Question: I have been on working on a task for university. It is a multi player game of sort where you have your own battleship which needs to be programmed to shoot other battleships. Once a battleship is dead it re-spawns and they can also move and have a visibility and shooting range.
The problem is that I have been trying to find the closest battleship to shoot however I am having problems with arrays.
My code is located In the your tactics go here section. The bit I am stuck on is that the variable close_shipX/Y. It is always set to 0 and never the position is a ship.
'''
// BattleshipBot.cpp : Defines the entry point for the console application.
//
#include "stdafx.h"
#include <winsock2.h>
#pragma comment(lib, "wsock32.lib")
#define STUDENT_NUMBER "<PHONE>"
#define STUDENT_FIRSTNAME "Joseph"
#define STUDENT_FAMILYNAME "Kenny"
//#define IP_ADDRESS_SERVER "127.0.0.1"
#define IP_ADDRESS_SERVER "192.168.154.1"
#define PORT_SEND 1924 // We define a port that we are going to use.
#define PORT_RECEIVE 1925 // We define a port that we are going to use.
#define MAX_BUFFER_SIZE 500
#define MAX_SHIPS 200
#define FIRING_RANGE 100
#define MOVE_LEFT -1
#define MOVE_RIGHT 1
#define MOVE_UP 1
#define MOVE_DOWN -1
#define MOVE_FAST 2
#define MOVE_SLOW 1
SOCKADDR_IN sendto_addr;
SOCKADDR_IN receive_addr;
SOCKET sock_send; // This is our socket, it is the handle to the IO address to read/write packets
SOCKET sock_recv; // This is our socket, it is the handle to the IO address to read/write packets
WSADATA data;
char InputBuffer [MAX_BUFFER_SIZE];
int myX;
int myY;
int myHealth;
int myFlag;
int number_of_ships;
int shipX[MAX_SHIPS];
int shipY[MAX_SHIPS];
int shipHealth[MAX_SHIPS];
int shipFlag[MAX_SHIPS];
bool fire = false;
int fireX;
int fireY;
bool moveShip = false;
int moveX;
int moveY;
bool setFlag = true;
int new_flag = 0;
void fire_at_ship(int X, int Y);
void move_in_direction(int left_right, int up_down);
void set_new_flag(int newFlag);
/*************************************************************/
/********* Your tactics code starts here *********************/
/*************************************************************/
int up_down = MOVE_LEFT*MOVE_SLOW;
int left_right = MOVE_UP*MOVE_FAST;
int close_shipX; //closest ship's x posistion to my ship
int close_shipY;//closest ship's y posistion to my ship
void tactics()
{
if ( myY > 900)
{
up_down = MOVE_DOWN*MOVE_FAST;
}
if (myX < 200)
{
left_right = MOVE_RIGHT*MOVE_FAST;
}
if ( myY < 100)
{
up_down = MOVE_UP*MOVE_FAST;
}
if (myX > 800)
{
left_right = MOVE_LEFT*MOVE_FAST;
}
move_in_direction(left_right, up_down);
for (int i = 0; i < MAX_SHIPS; i++) //cycles through finding closest ship.
{
if (shipX[i] + shipY[i] - myX + myY < 100)
{
close_shipX = shipX[i]; //This is the part that doesnt work.
close_shipY = shipY[i]; // close_shipX and Y and always 0 and are never to set a ships posisition.
}
}
if (number_of_ships > 1)
{
fire_at_ship(close_shipX, close_shipY); //fires at closest ship
printf("X: %d
",close_shipX);
printf("Y: %d
",close_shipY);
}
}
/*************************************************************/
/********* Your tactics code ends here ***********************/
/*************************************************************/
void communicate_with_server()
{
char buffer[4096];
int len = sizeof(SOCKADDR);
char chr;
bool finished;
int i;
int j;
int rc;
sprintf_s(buffer, "Register %s,%s,%s", STUDENT_NUMBER, STUDENT_FIRSTNAME, STUDENT_FAMILYNAME);
sendto(sock_send, buffer, strlen(buffer), 0, (SOCKADDR *)&sendto_addr, sizeof(SOCKADDR));
while (true)
{
if (recvfrom(sock_recv, buffer, sizeof(buffer)-1, 0, (SOCKADDR *)&receive_addr, &len) != SOCKET_ERROR)
{
i = 0;
j = 0;
finished = false;
number_of_ships = 0;
while (!finished)
{
chr = buffer[i];
switch (chr)
{
case '|':
InputBuffer[j] = '';
j = 0;
sscanf_s(InputBuffer,"%d,%d,%d,%d", &shipFlag[number_of_ships]);
number_of_ships++;
break;
case '':
InputBuffer[j] = '';
sscanf_s(InputBuffer,"%d,%d,%d,%d", &shipX[number_of_ships], &shipY[number_of_ships], &shipHealth[number_of_ships], &shipFlag[number_of_ships]);
number_of_ships++;
finished = true;
break;
default:
InputBuffer[j] = chr;
j++;
break;
}
i++;
}
myX = shipX[0];
myY = shipY[0];
myHealth = shipHealth[0];
myFlag = shipFlag[0];
tactics();
if (fire)
{
sprintf_s(buffer, "Fire %s,%d,%d", STUDENT_NUMBER, fireX, fireY);
sendto(sock_send, buffer, strlen(buffer), 0, (SOCKADDR *)&sendto_addr, sizeof(SOCKADDR));
fire = false;
}
if (moveShip)
{
sprintf_s(buffer, "Move %s,%d,%d", STUDENT_NUMBER, moveX, moveY);
rc = sendto(sock_send, buffer, strlen(buffer), 0, (SOCKADDR *)&sendto_addr, sizeof(SOCKADDR));
moveShip = false;
}
if (setFlag)
{
sprintf_s(buffer, "Flag %s,%d", STUDENT_NUMBER, new_flag);
sendto(sock_send, buffer, strlen(buffer), 0, (SOCKADDR *)&sendto_addr, sizeof(SOCKADDR));
setFlag = false;
}
}
else
{
printf_s("recvfrom error = %d
", WSAGetLastError());
}
}
printf_s("Student %s
", STUDENT_NUMBER);
}
void fire_at_ship(int X, int Y)
{
fire = true;
fireX = X;
fireY = Y;
}
void move_in_direction(int X, int Y)
{
if (X < -2) X = -2;
if (X > 2) X = 2;
if (Y < -2) Y = -2;
if (Y > 2) Y = 2;
moveShip = true;
moveX = X;
moveY = Y;
}
void set_new_flag(int newFlag)
{
setFlag = true;
new_flag = newFlag;
}
int _tmain(int argc, _TCHAR* argv[])
{
char chr = '';
printf("
");
printf("Battleship Bots
");
printf("UWE Computer and Network Systems Assignment 2 (2013-14)
");
printf("
");
if (WSAStartup(MAKEWORD(2, 2), &data) != 0) return(0);
//sock = socket(AF_INET, SOCK_DGRAM, IPPROTO_UDP); // Here we create our socket, which will be a UDP socket (SOCK_DGRAM).
//if (!sock)
//{
// printf("Socket creation failed!
");
//}
sock_send = socket(AF_INET, SOCK_DGRAM, IPPROTO_UDP); // Here we create our socket, which will be a UDP socket (SOCK_DGRAM).
if (!sock_send)
{
printf("Socket creation failed!
");
}
sock_recv = socket(AF_INET, SOCK_DGRAM, IPPROTO_UDP); // Here we create our socket, which will be a UDP socket (SOCK_DGRAM).
if (!sock_recv)
{
printf("Socket creation failed!
");
}
memset(&sendto_addr, 0, sizeof(SOCKADDR_IN));
sendto_addr.sin_family = AF_INET;
sendto_addr.sin_addr.s_addr = inet_addr(IP_ADDRESS_SERVER);
sendto_addr.sin_port = htons(PORT_SEND);
memset(&receive_addr, 0, sizeof(SOCKADDR_IN));
receive_addr.sin_family = AF_INET;
// receive_addr.sin_addr.s_addr = inet_addr(IP_ADDRESS_SERVER);
receive_addr.sin_addr.s_addr = INADDR_ANY;
receive_addr.sin_port = htons(PORT_RECEIVE);
int ret = bind(sock_recv, (SOCKADDR *)&receive_addr, sizeof(SOCKADDR));
// int ret = bind(sock_send, (SOCKADDR *)&receive_addr, sizeof(SOCKADDR));
if (ret)
{
printf("Bind failed! %d
", WSAGetLastError());
}
communicate_with_server();
closesocket(sock_send);
closesocket(sock_recv);
WSACleanup();
while (chr != '
')
{
chr = getchar();
}
return 0;
}
'''
Picture of the game:

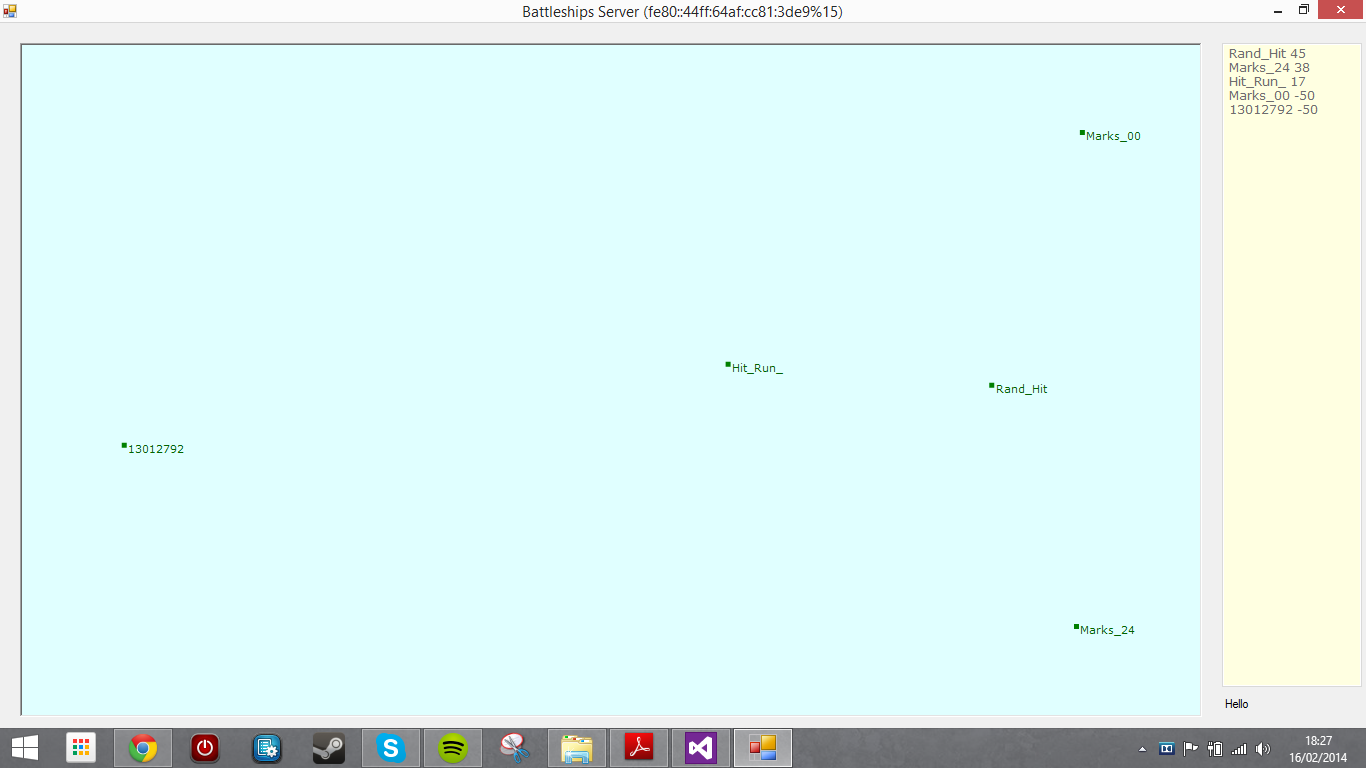
Answer: Your conditional 'if (shipX[i] + shipY[i] - myX + myY < 100)' doesn't give you anything related to the distance between ship[i] and your ship. The actual distance in your Cartesian coordinate playing field would be found via the Pythagorean Theorem.
'if(sqrt((shipX[i] - myX)*(shipX[i] - myX) + (shipY[i] - myY)*(shipY[i]-myY)) < 100)'
The sqrt() function, however, is computationally expensive and frequently omitted (you check distance^2 instead of distance:
'if(((shipX[i] - myX)*(shipX[i] - myX) + (shipY[i] - myY)*(shipY[i]-myY)) < 100)'